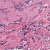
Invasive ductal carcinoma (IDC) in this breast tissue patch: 0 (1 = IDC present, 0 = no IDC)